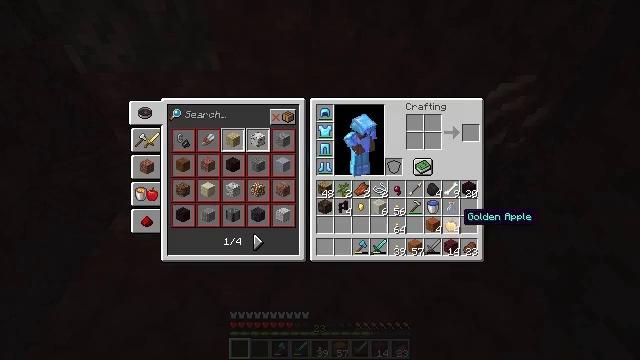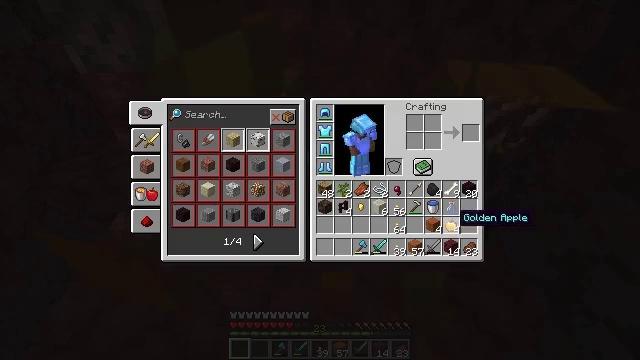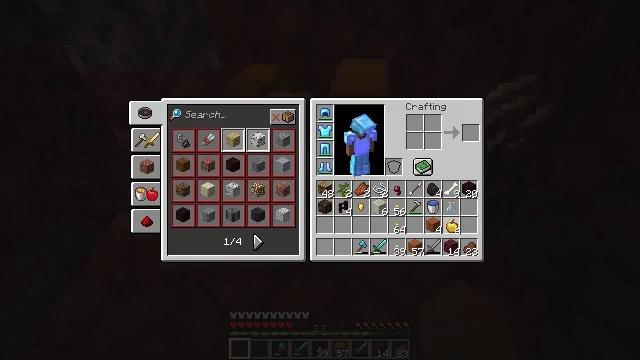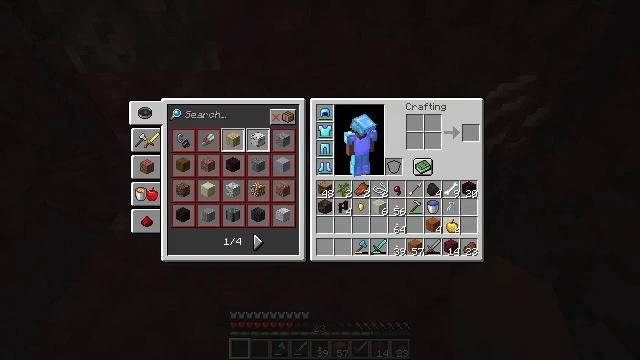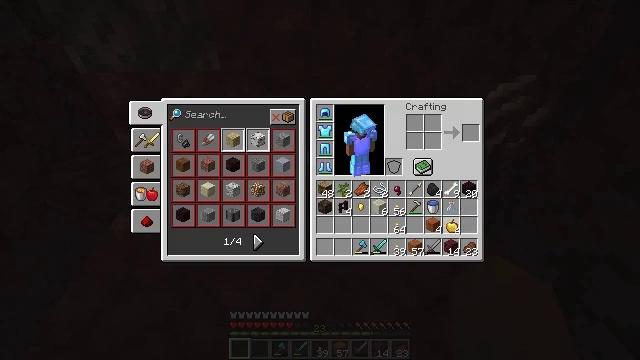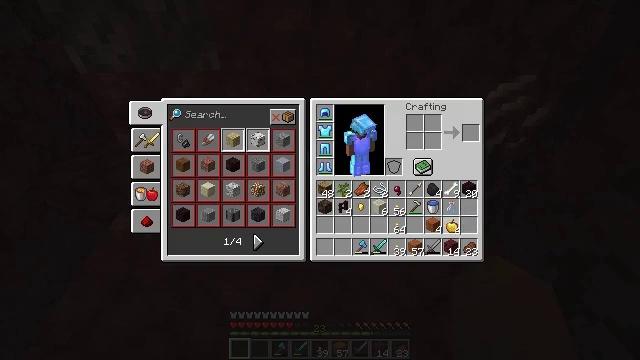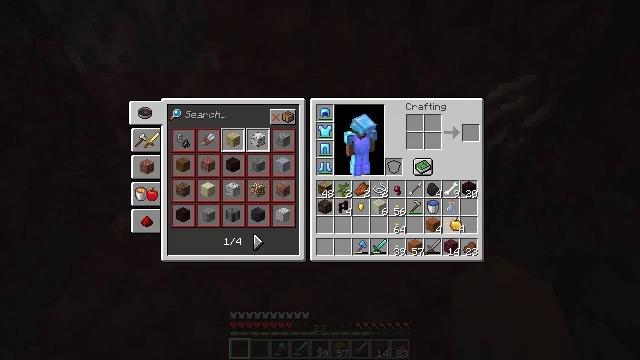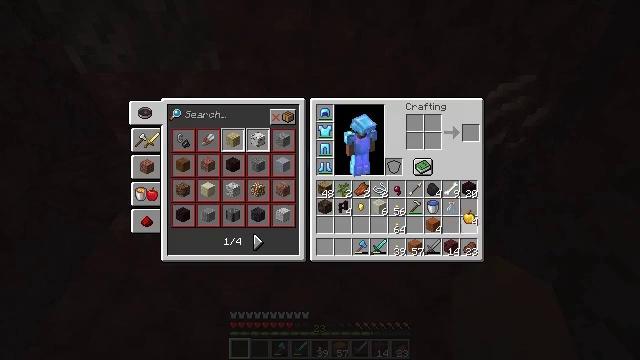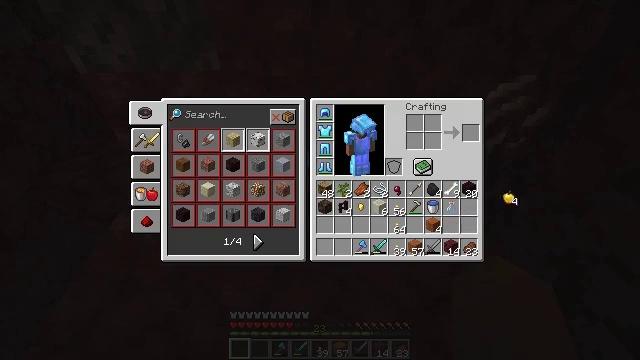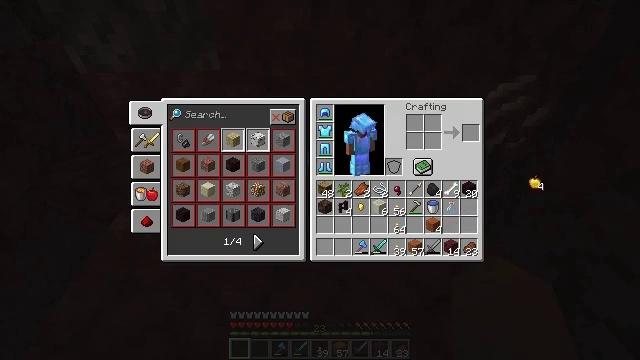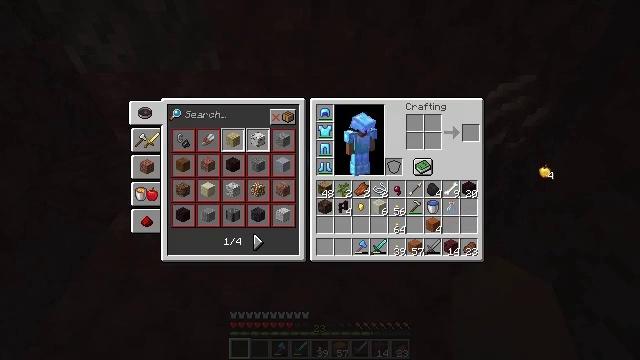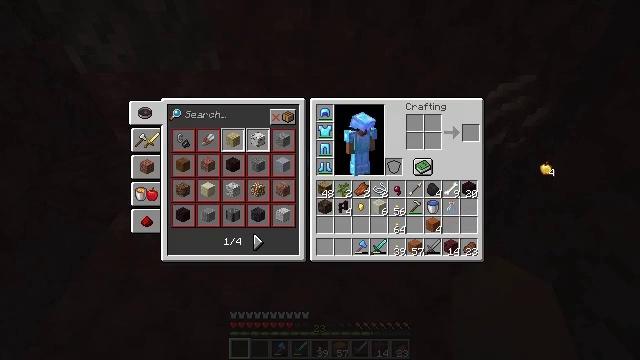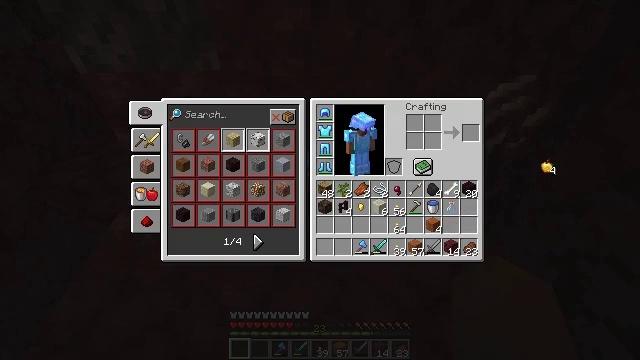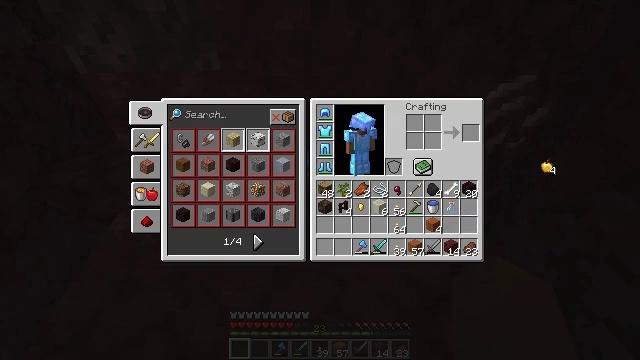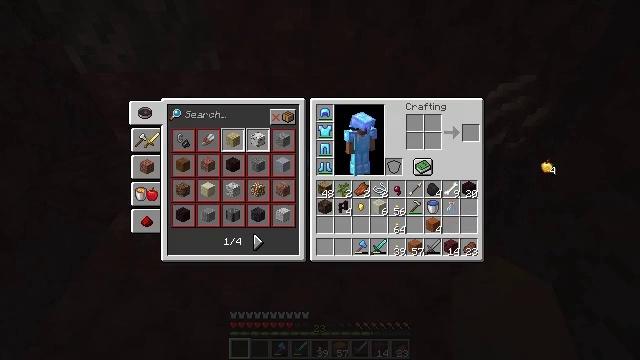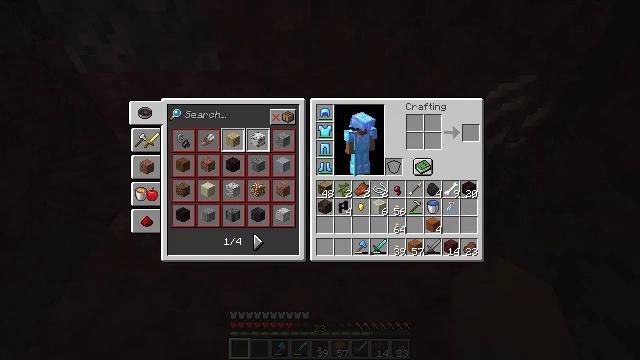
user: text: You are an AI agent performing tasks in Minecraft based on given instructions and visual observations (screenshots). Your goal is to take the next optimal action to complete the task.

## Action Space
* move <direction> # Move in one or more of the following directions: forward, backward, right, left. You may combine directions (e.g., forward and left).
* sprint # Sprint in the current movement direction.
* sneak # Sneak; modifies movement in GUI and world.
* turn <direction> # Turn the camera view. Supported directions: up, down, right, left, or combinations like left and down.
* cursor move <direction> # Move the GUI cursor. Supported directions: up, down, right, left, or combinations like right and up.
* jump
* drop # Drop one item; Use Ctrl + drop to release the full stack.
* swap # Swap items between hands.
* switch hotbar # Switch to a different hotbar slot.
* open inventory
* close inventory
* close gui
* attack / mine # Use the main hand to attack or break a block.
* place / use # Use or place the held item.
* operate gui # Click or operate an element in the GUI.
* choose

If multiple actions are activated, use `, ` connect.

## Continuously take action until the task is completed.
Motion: motion action
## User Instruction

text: Drop a golden apple.
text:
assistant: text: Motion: open gui
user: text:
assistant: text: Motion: operate gui
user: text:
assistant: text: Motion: operate gui
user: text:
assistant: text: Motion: operate gui
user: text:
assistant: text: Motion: operate gui
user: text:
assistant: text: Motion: no_op
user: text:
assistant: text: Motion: cursor move right and up
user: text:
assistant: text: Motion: cursor move right and up
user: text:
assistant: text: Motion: cursor move right and up
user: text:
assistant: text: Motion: cursor move right and up
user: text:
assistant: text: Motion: no_op
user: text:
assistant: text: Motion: operate gui
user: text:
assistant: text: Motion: operate gui
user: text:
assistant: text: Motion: operate gui
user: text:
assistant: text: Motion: cursor move left and down
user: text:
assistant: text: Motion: cursor move left and down
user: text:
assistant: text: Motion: cursor move left and down
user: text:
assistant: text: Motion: cursor move left and down
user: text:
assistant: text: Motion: cursor move left
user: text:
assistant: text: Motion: no_op